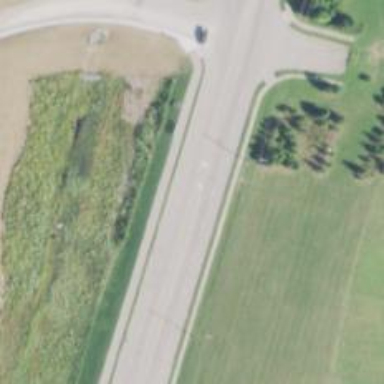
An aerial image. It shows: Tertiary road.